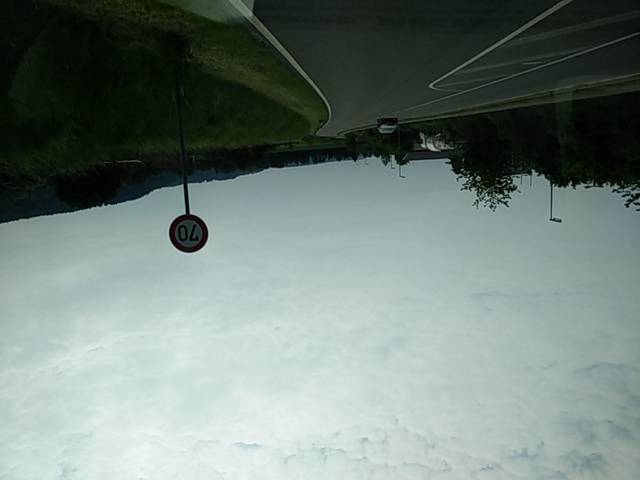
Region: Germany
Coordinates: 48.469, 8.944